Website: bh-photo
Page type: customer-info-address
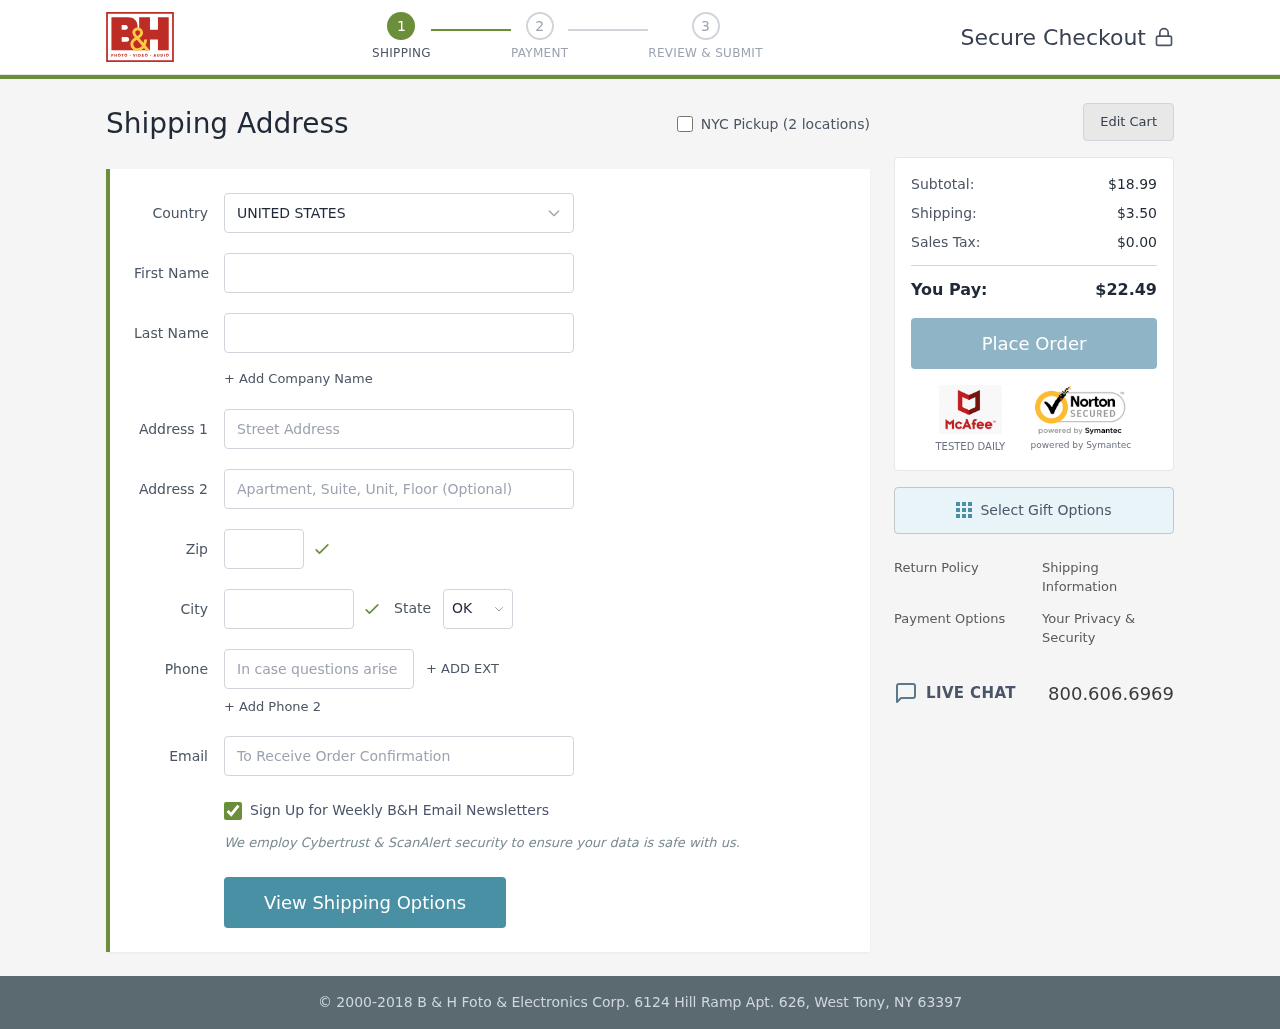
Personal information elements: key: PII_CITY
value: Nguyenport
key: PII_COUNTRY
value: United States
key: PII_EMAIL
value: jamescardenas@yahoo.com
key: PII_FIRSTNAME
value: James
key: PII_LASTNAME
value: Cardenas
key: PII_PHONE
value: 3709113182
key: PII_POSTCODE
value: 34642
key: PII_STATE_ABBR
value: OK
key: PII_STREET
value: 054 Melissa Meadows
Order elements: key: ORDER_SUBTOTAL
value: $18.99
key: ORDER_SHIPPING_COST
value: $3.50
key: ORDER_TAX
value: $0.00
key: ORDER_TOTAL
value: $22.49